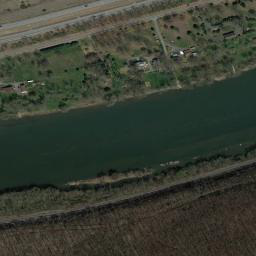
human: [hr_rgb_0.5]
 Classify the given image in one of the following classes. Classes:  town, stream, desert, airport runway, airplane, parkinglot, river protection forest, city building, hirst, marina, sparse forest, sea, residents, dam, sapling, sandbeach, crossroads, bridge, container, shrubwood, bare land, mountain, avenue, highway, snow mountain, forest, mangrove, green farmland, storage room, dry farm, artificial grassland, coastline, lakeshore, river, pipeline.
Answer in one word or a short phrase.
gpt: river